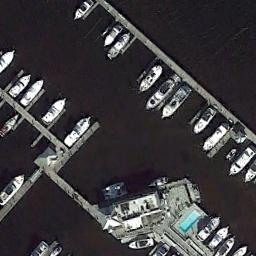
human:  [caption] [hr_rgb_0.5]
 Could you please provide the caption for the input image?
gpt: Many ships are in the harbor .

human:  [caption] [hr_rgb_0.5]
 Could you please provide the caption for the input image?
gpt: There are ships in the harbor, And there are ships moving .

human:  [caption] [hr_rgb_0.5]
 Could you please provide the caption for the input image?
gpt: The harbor has lots of neatly docked boats and a pool is also in the harbor .

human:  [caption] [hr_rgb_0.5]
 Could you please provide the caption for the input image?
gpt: There are some yachts lined up on the sea by the harbor .

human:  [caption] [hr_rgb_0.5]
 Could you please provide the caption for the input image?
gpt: There are some ships at the harbor .